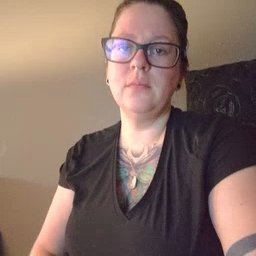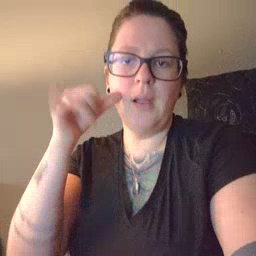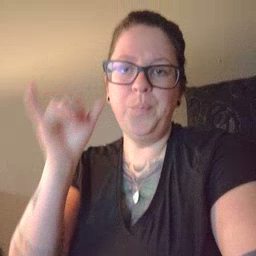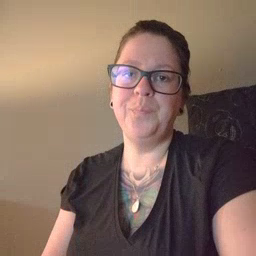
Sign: cow